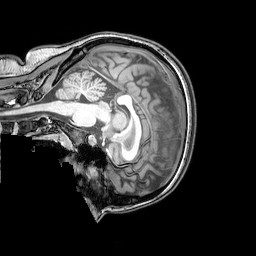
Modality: T1w
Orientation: sagittal
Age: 24
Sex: female
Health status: healthy
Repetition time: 0.081 s
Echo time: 0.037 s